Field crop: tomato
Growth stage: 1
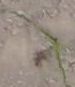
Species: cyperus